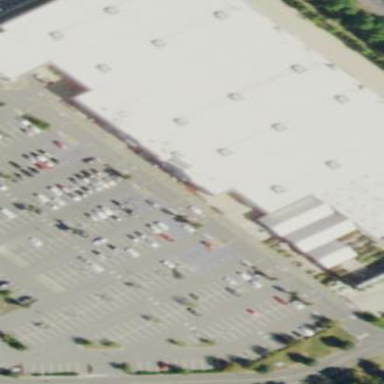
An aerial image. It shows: Flat roof retail building.